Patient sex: M
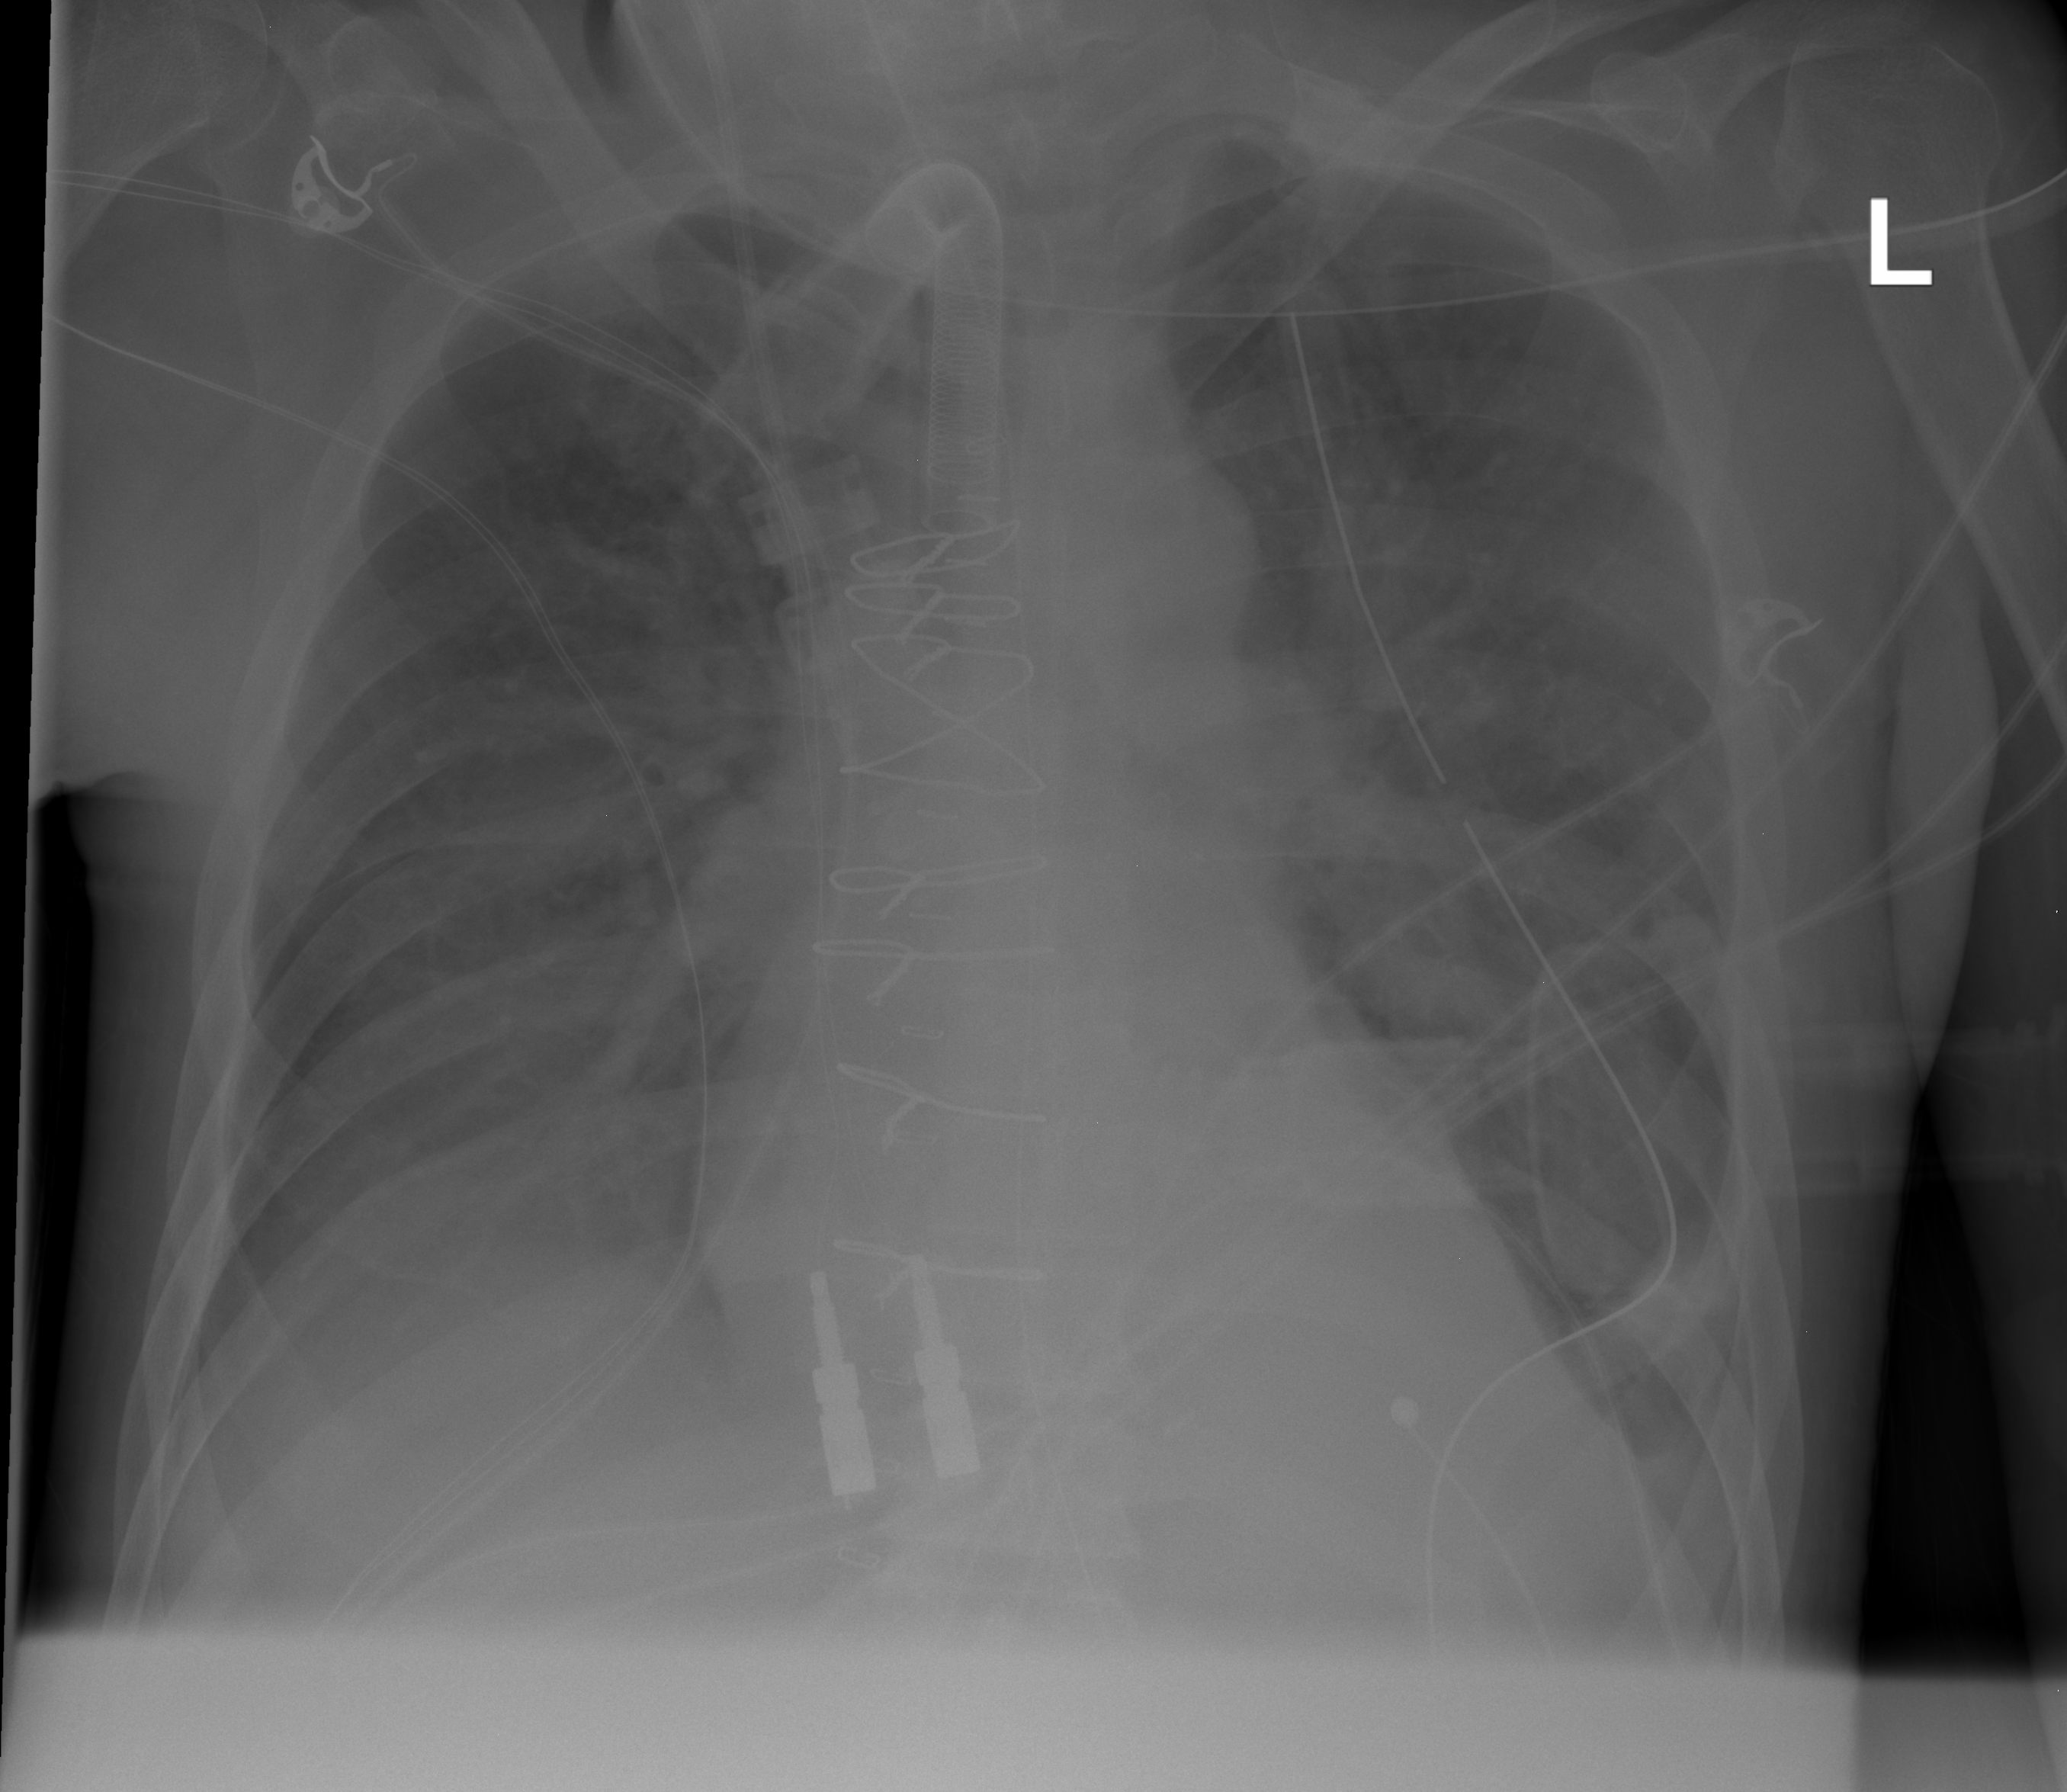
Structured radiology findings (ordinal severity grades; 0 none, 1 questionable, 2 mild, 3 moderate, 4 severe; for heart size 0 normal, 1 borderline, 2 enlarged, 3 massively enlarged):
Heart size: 0
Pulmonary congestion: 2
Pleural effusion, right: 3
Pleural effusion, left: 1
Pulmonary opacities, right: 0
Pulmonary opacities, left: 0
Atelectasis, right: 2
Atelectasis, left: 2